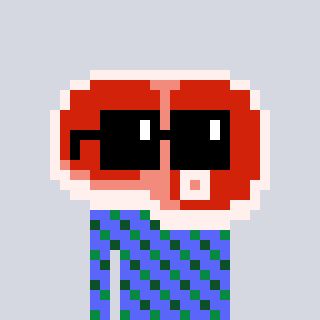
a pixel art character with square black sunglasses, a steak-shaped head and a purple-colored body on a cool background